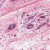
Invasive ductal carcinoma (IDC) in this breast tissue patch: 0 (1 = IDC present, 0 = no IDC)